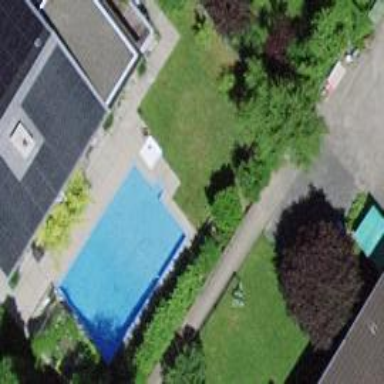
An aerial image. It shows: Swimming pool located in leisure land.